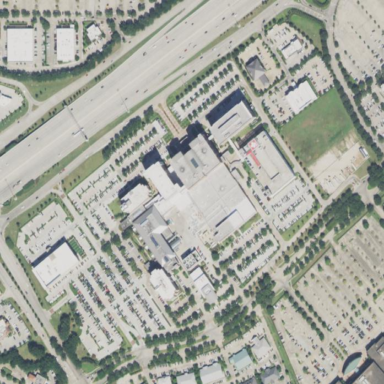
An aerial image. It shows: Healthcare facility identified as hospital.